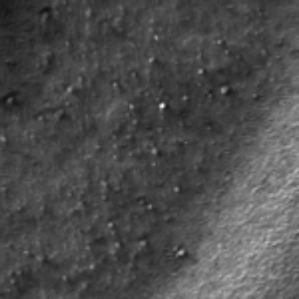
Label: frost